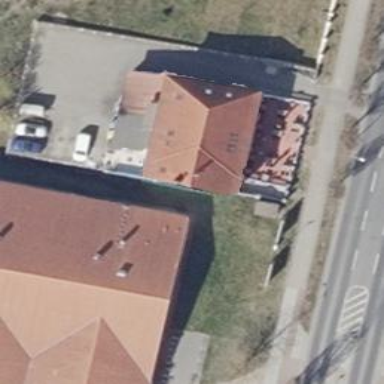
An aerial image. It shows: Restaurant.